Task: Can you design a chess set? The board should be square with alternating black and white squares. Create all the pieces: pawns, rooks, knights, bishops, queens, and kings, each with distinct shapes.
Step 4848:
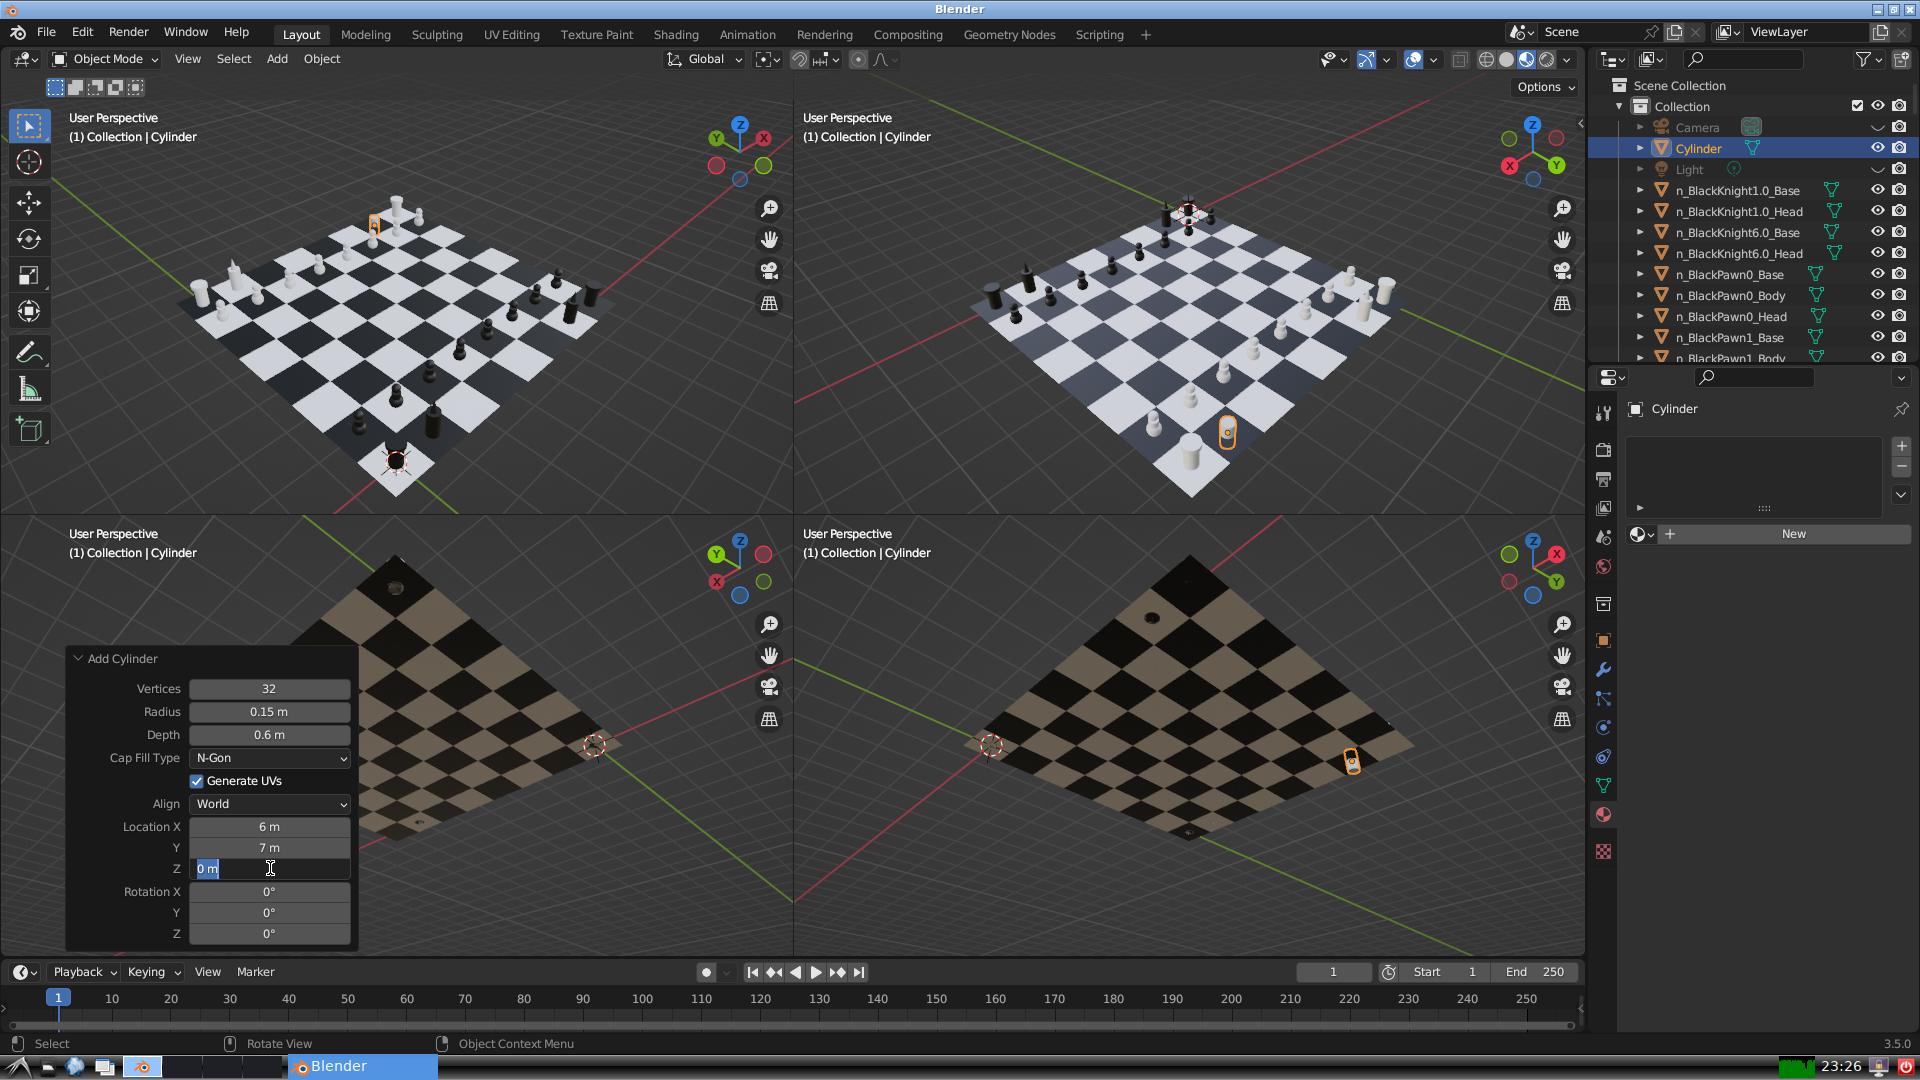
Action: input_text: 0.3